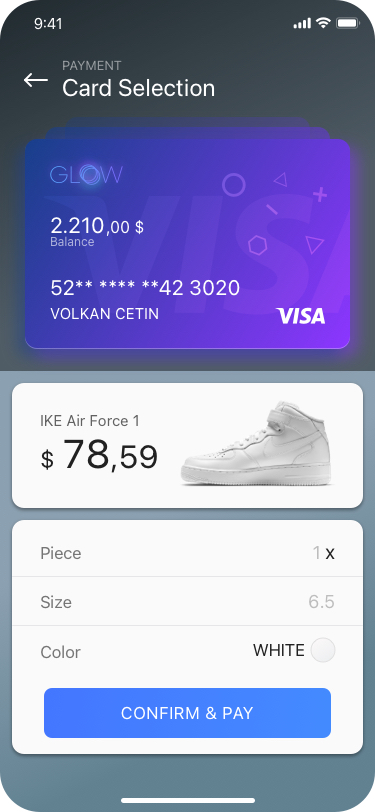
Text in this UI design:
Card Selection
PAYMENT